Question: I am new in android development and I have searched this question, but not getting any solution.I want to ask how to make the 'cardview' with 'recyclerview' divide into three pieces in one screen?

this is my XML
'''
<LinearLayout xmlns:android="http://schemas.android.com/apk/res/android"
xmlns:app="http://schemas.android.com/apk/res-auto"
android:layout_width="match_parent"
android:layout_height="wrap_content"
android:layout_margin="1dp"
android:orientation="vertical">
<android.support.v7.widget.CardView
android:layout_width="match_parent"
android:id="@+id/card"
android:layout_height="250dp"
app:cardCornerRadius="4dp"
app:cardElevation="1dp"
app:cardMaxElevation="2dp">
<RelativeLayout
android:layout_width="match_parent"
android:layout_height="match_parent">
<com.github.siyamed.shapeimageview.RoundedImageView
android:id="@+id/image_view"
android:layout_width="match_parent"
android:layout_height="match_parent"
android:layout_alignParentStart="true"
android:layout_alignParentTop="true"
android:scaleType="centerCrop"
android:src="@drawable/ic_launcher_background" />
</RelativeLayout>
</android.support.v7.widget.CardView>
</LinearLayout>
'''
and here is the code I try in Activity
'''
View rootLayout = findViewById(R.id.root_layout);
double height =rootLayout.getLayoutParams().height/3.0;
CardView card= (CardView)findViewById(R.id.card);
CardView.LayoutParams layoutParams= (CardView.LayoutParams) card.getLayoutParams();
layoutParams.height=(int)height;
layoutParams.width=MATCH_PARENT;
'''
Thanks.
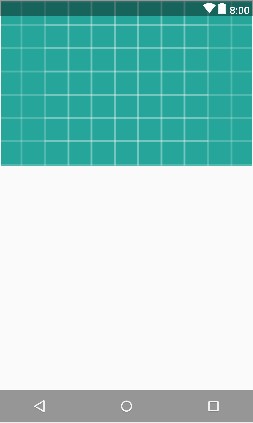
Answer: try getting height of window and divide it by 3,
'''
DisplayMetrics displayMetrics = new DisplayMetrics();
getWindowManager().getDefaultDisplay().getMetrics(displayMetrics);
int height = displayMetrics.heightPixels/3;
CardView card= (CardView)findViewById(R.id.card);
LinearLayout.LayoutParams layoutParams= (LinearLayout.LayoutParams) card.getLayoutParams();
layoutParams.height= height;
layoutParams.width=MATCH_PARENT;
card.setLayoutParams(layoutParams);
'''